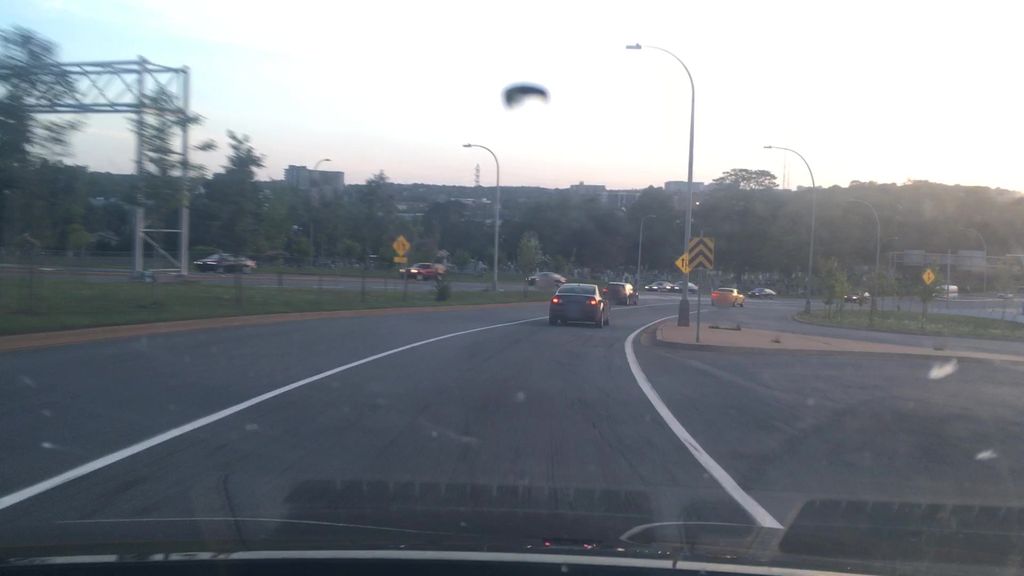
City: halifax